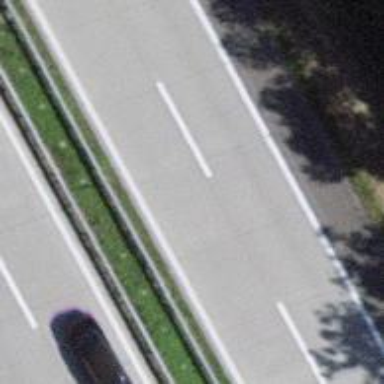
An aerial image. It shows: Asphalt motorway.